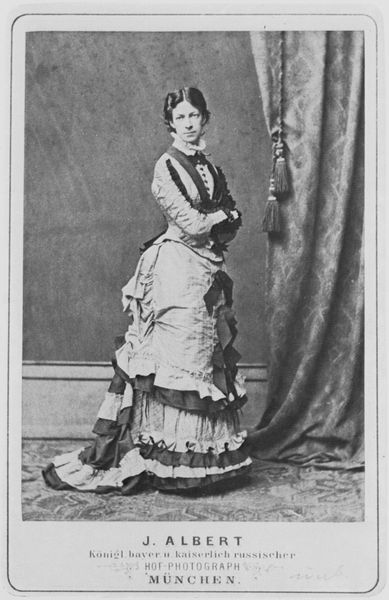
Titel: Der letzte Schrei, der "cul de Paris"
Künstler: Joseph Albert
Standort: München
Institution: Stadtmuseum, Graphische Sammlung
Schlagwörter: blau, hand, körper, weiß, frauen, gelb, grün, frau, frisur, grau, hintergrund, hut, kleid, mund, nase, rücken, schwarz, toulouse lautrec, zeichnung, zimmer, blick, dame, rot, tuch, rock, schleife, teppich, jacke, jung, wand, arm, arme, augen, bluse, falten, gesicht, kragen, mensch, rahmen, spitze, stehen, ärmel, bild, bildnis, innenraum, portrait, porträt, signatur, vorhang, boden, gewand, haare, kordeln, pose, reich, schnur, schnüre, stehend, stoff, innen, saum, spitzen, schleifen, mittelscheitel, ohren, scheitel, seide, passpartout, schleppe, taille, schrift, haltung, farben, werbung, ernst, inschrift, streng, atelier, kordel, quaste, edel, rüschen, knöpfe, raffung, foto, fotografie, stolz, unterschrift, münchen, drapiert, fliesen, schwarzweiß, text, plakat, lautrec, reklame, ganzkörper, toulouse, henri, ausstellung, ganzfigur, biedermeier, verschränkt, halbprofil, troddel, korsett, troddeln, bommel, ruschen, volant, drehung, fotographie, wort, quasten, jahrhundert, cul, albert, anzeige, langes kleid, fotoatelier, j.albert, henri de toulouse-lautrec, klrid, mücnchen, hoffotograf, carte de visite, nase mund, quate, schwarweiß, 19. jahrhundert, 20. jahrhundert, quaten, münchern, 1920